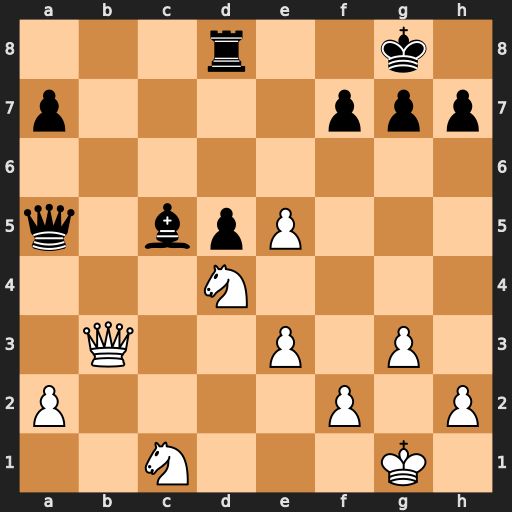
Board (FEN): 3r2k1/p4ppp/8/q1bpP3/3N4/1Q2P1P1/P4P1P/2N3K1
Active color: w
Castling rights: -
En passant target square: -
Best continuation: Nc6 Qd2 Nxd8 Qxc1+ Kg2